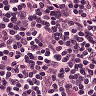
Metastatic tissue present: no